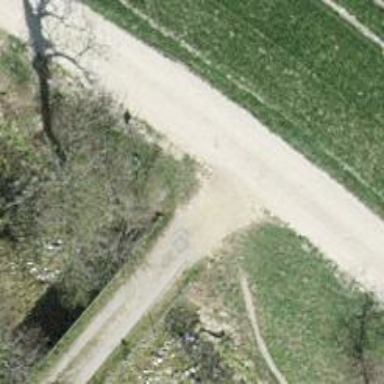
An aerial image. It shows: Unpaved track road.